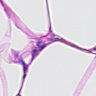
Metastatic tissue present: no